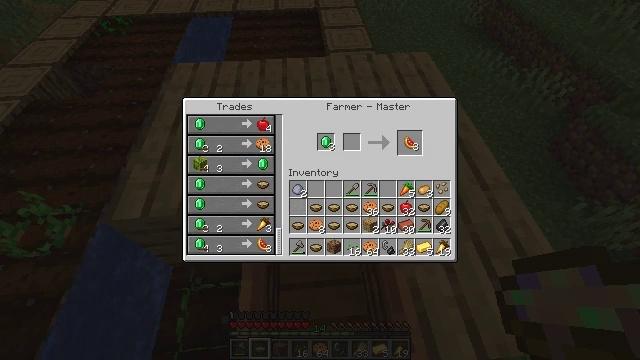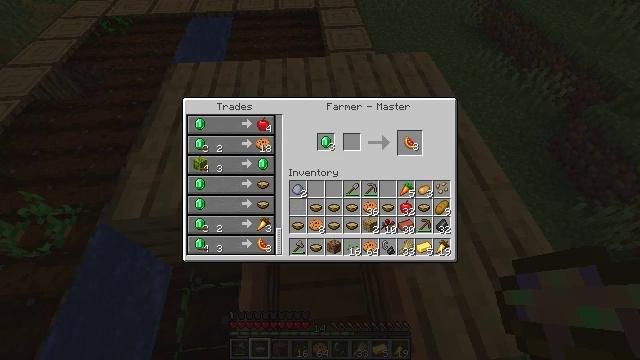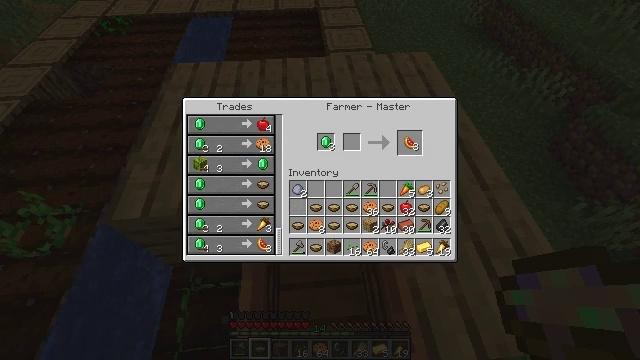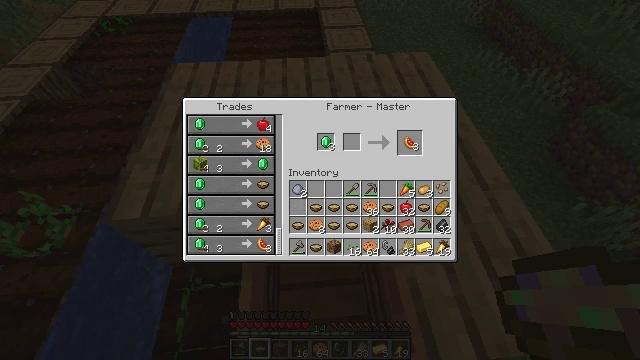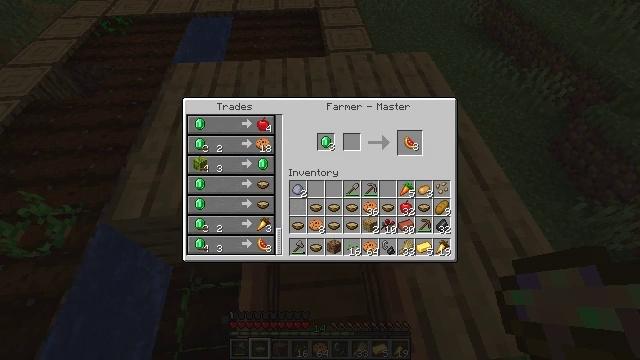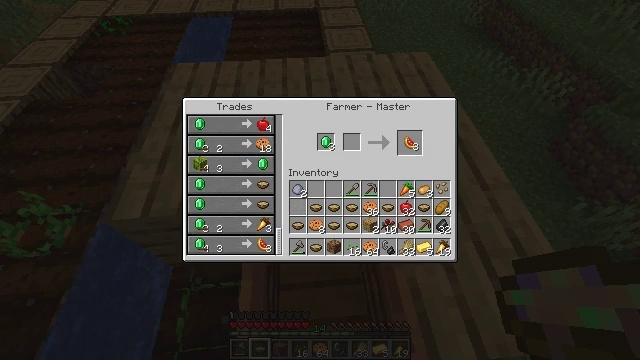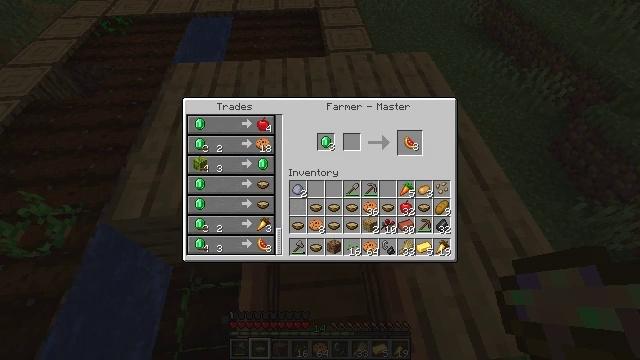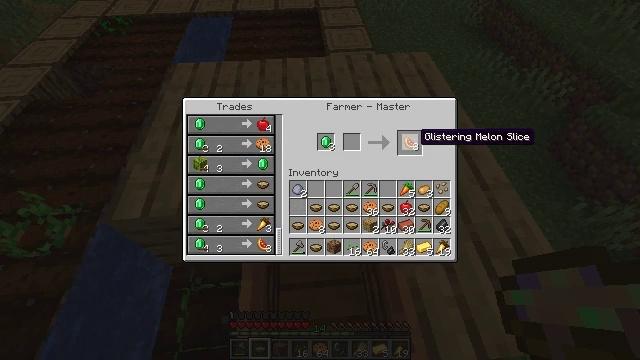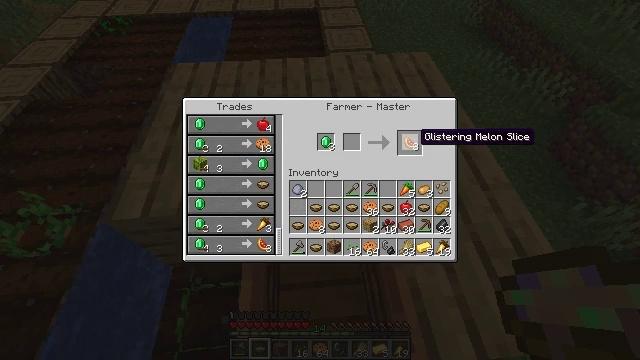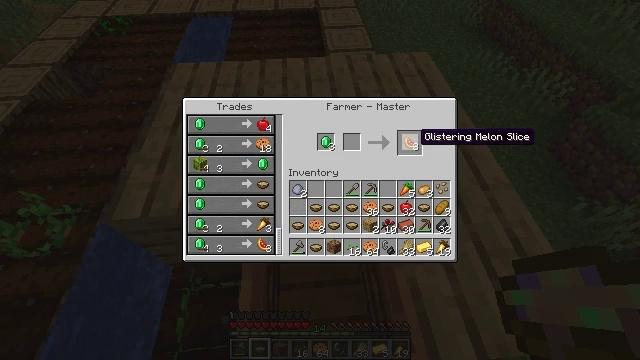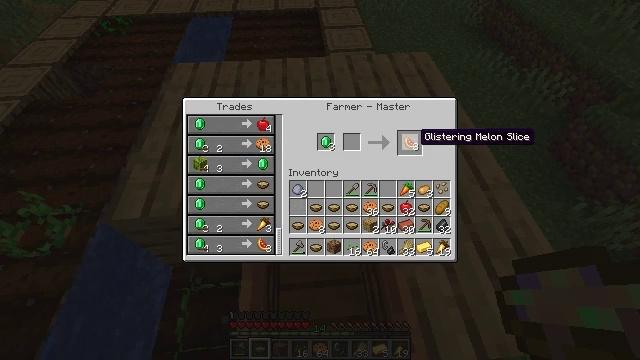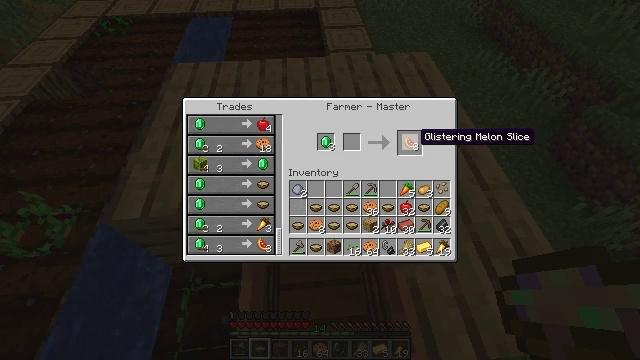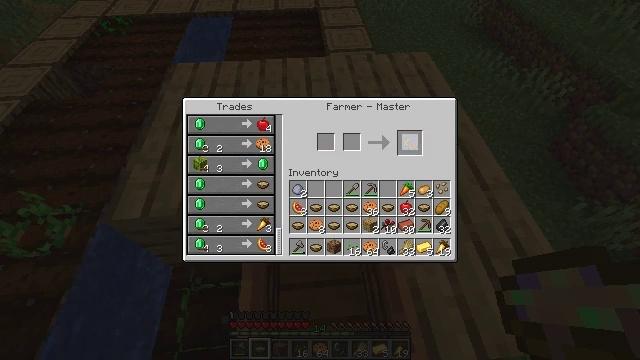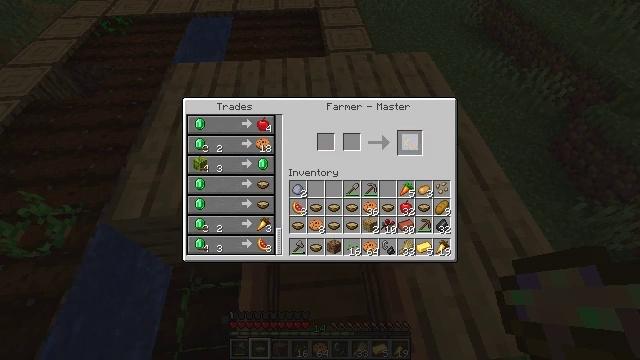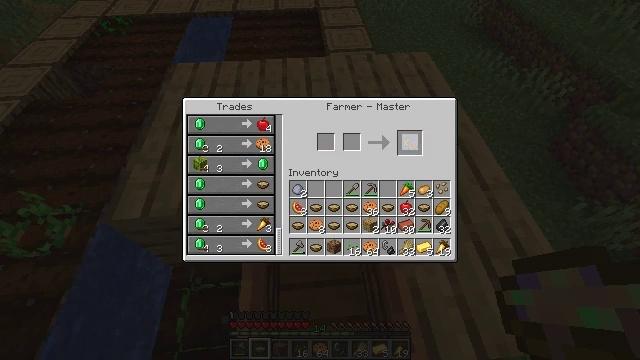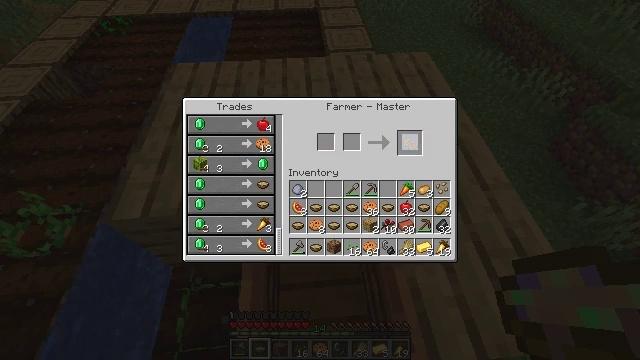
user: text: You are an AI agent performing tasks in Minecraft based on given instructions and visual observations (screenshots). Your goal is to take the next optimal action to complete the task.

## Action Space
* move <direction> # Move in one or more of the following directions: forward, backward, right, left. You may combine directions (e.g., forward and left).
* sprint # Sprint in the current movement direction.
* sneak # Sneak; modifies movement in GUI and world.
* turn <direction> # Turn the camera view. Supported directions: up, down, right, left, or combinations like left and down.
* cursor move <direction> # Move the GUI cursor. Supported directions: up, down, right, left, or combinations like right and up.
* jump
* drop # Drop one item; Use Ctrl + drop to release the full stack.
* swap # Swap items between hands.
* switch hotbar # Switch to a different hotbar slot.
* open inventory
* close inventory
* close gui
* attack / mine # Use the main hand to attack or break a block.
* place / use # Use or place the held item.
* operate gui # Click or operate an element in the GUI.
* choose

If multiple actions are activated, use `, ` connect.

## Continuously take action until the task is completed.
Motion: motion action
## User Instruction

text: Use the crafting table to create a glistering melon slice.
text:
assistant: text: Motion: sneak
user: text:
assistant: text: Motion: sneak
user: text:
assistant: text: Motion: sneak
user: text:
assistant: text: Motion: sneak
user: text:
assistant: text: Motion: sneak
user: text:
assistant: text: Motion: sneak
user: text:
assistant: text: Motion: sneak
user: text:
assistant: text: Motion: sneak
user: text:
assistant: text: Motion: sneak
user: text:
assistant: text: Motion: sneak
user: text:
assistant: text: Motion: sneak
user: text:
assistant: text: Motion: sneak, operate gui
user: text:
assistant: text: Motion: sneak, operate gui
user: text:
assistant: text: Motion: sneak, operate gui
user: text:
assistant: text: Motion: sneak
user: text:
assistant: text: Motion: sneak
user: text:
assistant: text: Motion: sneak